Question: I am facing a odd behavior of Breakpoints in Visual Studio 2010 Express. Below is the code with breakpoints.

I am able to break at the first breakpoint (Line 159), but stepping after line 160, the cursor vanishes, i.e after this image of code pressing F10/F11 the application is displayed.
The problem is,
Why isn't line 162 executing (Without this statement, 'asserts' fail elsewhere) or breaking at it?
Note : The line 166 'Refresh();' is being executed, because the application displayed is updated.
On suggestions in comments, I stepped through disassembly, and I found this line (from library) is causing the debug to fail '00D5AF7C call wxCharBuffer::~wxCharBuffer (0D207AAh)'
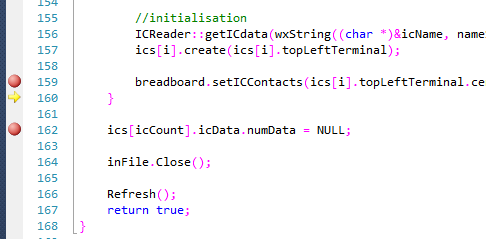
Answer: Have you tried stepping through disassembly? With combined assembly-source view you can tell what exactly is going on.
To do that once you hit a breakpoint go to Debug->Windows->Disassembly. Or just click RMB and then "Go to disassembly".